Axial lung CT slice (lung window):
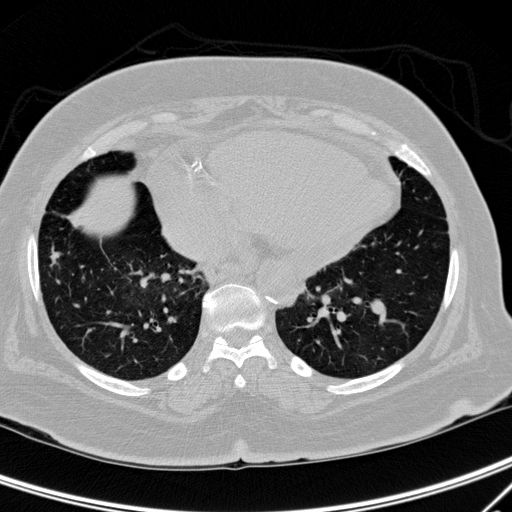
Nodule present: no